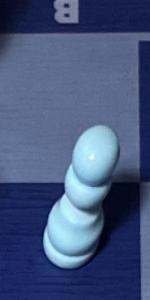
Label: Pawn_White